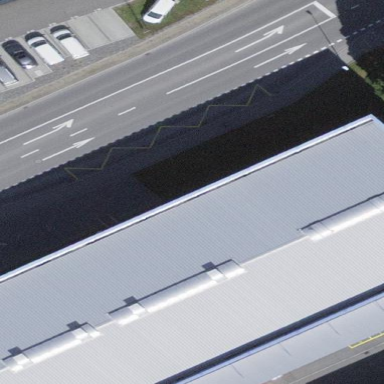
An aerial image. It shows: Building that houses motorcycle shop.